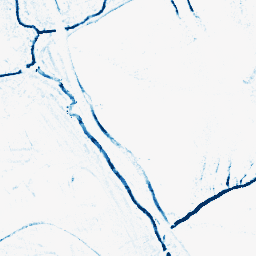
Category: morphological
Decomposition family: morphological_square
Decomposition parameters: operation: closing
size: 5
Upsampling method: bspline
Upsampling parameters: scale: 8
Upsampling scale: 8